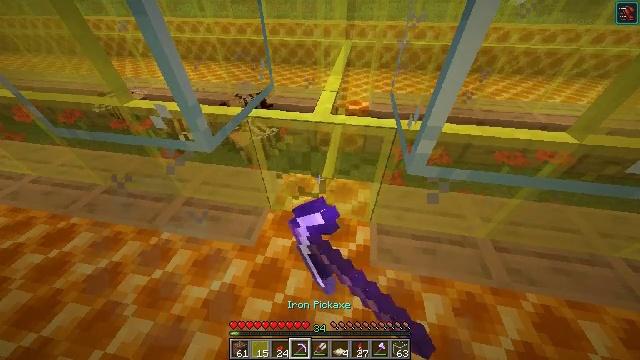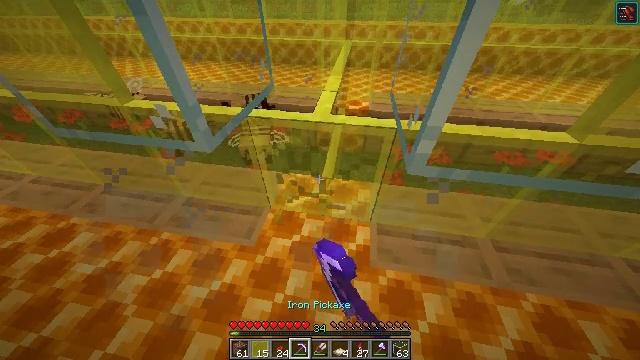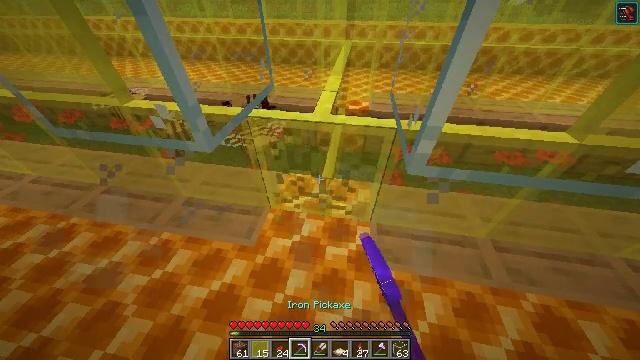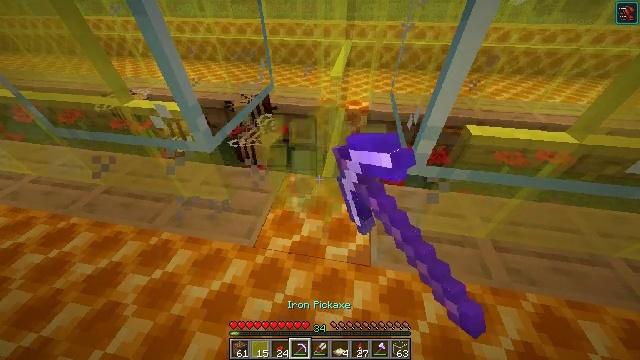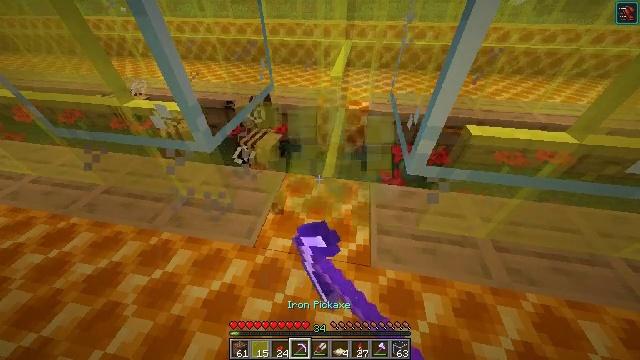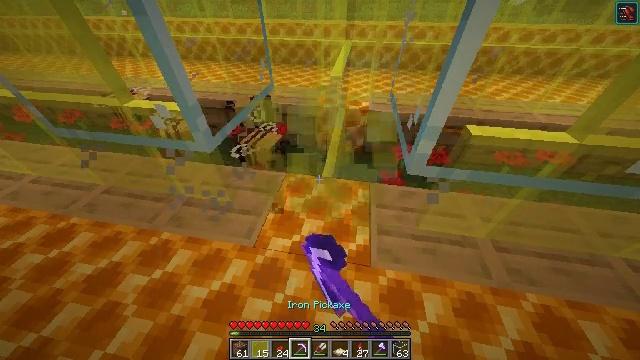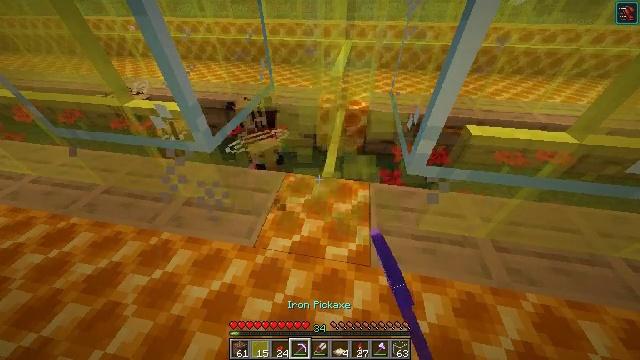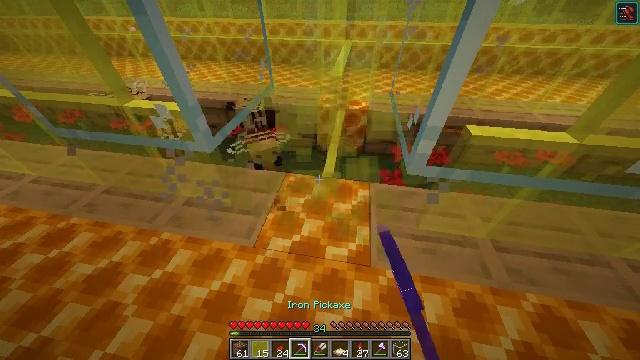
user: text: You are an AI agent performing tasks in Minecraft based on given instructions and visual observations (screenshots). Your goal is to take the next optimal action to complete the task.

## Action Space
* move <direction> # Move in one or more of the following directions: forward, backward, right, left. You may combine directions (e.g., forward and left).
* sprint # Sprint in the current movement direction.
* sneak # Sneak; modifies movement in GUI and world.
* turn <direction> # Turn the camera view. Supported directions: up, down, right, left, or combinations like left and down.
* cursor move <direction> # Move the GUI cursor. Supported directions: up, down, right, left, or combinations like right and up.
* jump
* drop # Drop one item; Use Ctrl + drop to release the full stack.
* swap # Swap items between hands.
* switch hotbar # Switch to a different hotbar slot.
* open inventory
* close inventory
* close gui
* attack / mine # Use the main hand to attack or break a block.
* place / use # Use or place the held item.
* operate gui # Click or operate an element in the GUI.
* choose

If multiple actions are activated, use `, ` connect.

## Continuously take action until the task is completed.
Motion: motion action
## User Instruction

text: Collect the yellow stained glass pane.
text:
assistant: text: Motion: attack / mine
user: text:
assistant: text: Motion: attack / mine
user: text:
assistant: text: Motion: attack / mine
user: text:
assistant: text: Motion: attack / mine
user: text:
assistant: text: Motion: no_op
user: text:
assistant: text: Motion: no_op
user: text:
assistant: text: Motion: no_op
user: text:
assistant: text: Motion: no_op